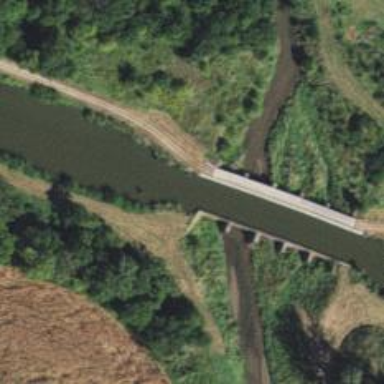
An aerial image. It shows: Aqueduct bridge over canal.